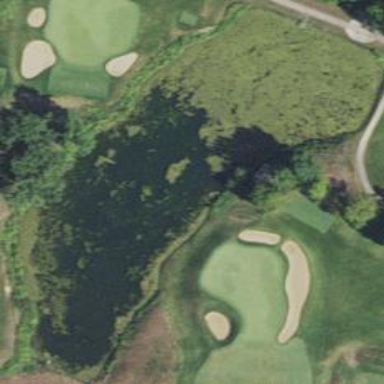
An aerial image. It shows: Water hazard in golf course. The hazard is natural water feature.